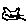
Label: cat